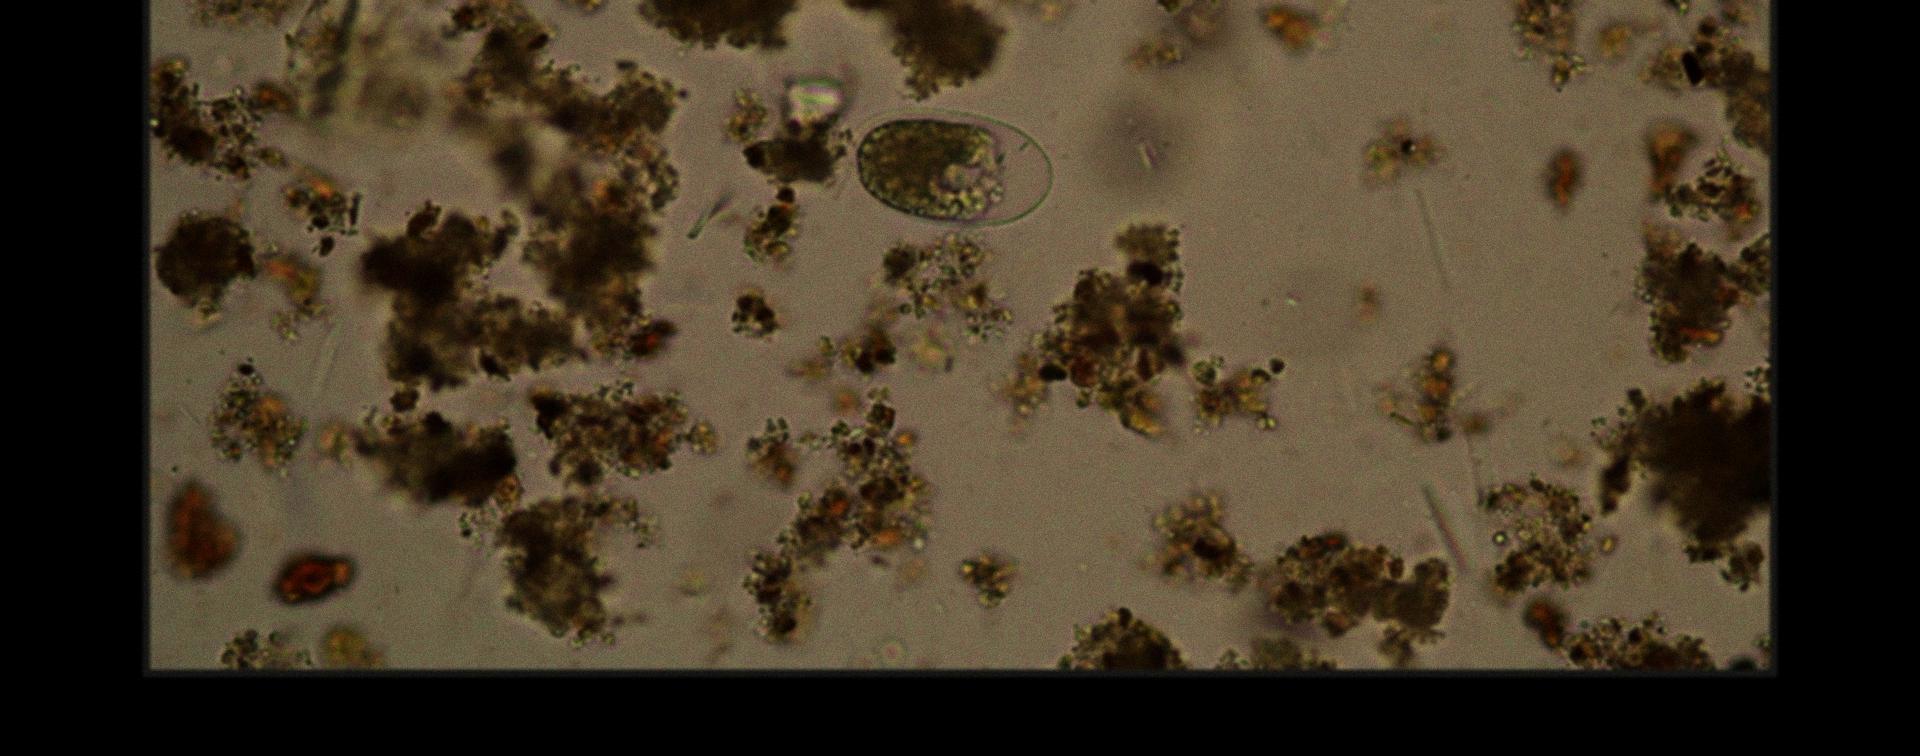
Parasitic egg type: Hookworm egg